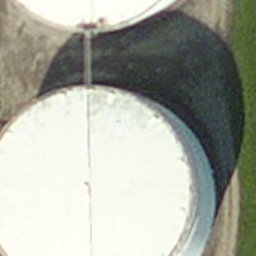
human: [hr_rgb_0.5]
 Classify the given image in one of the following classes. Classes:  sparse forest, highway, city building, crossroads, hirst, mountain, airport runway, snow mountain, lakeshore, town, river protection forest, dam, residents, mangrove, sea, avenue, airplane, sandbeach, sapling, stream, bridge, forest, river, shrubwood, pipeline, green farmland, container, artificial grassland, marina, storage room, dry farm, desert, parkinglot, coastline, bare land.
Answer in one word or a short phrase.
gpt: storage room